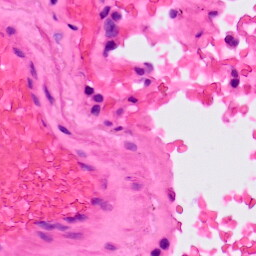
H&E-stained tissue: Lung